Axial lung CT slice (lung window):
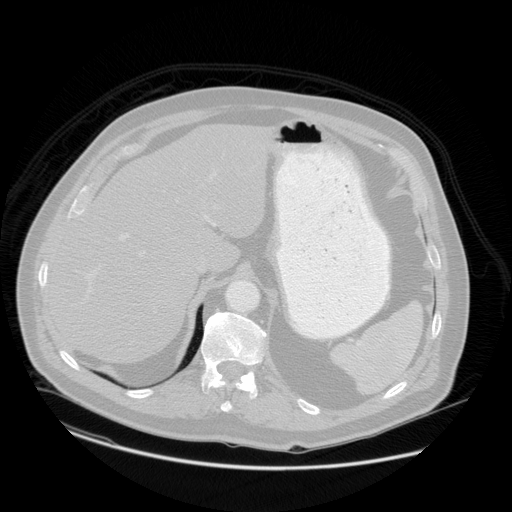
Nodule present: no